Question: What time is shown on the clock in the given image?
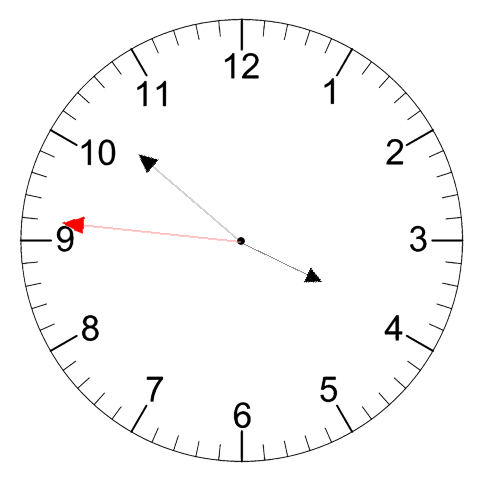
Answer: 03:51:46